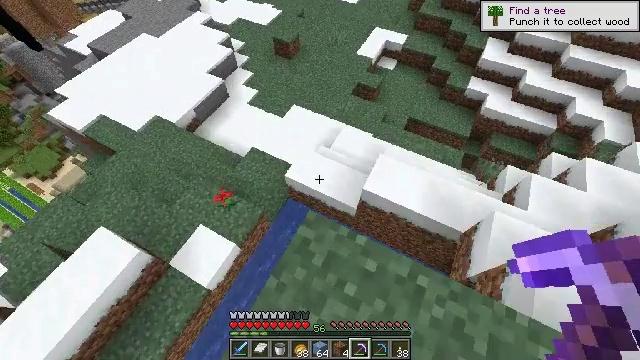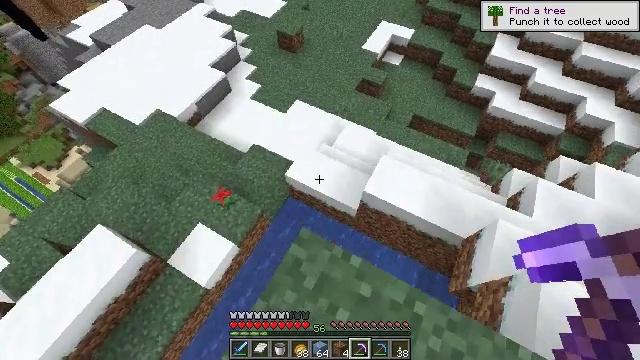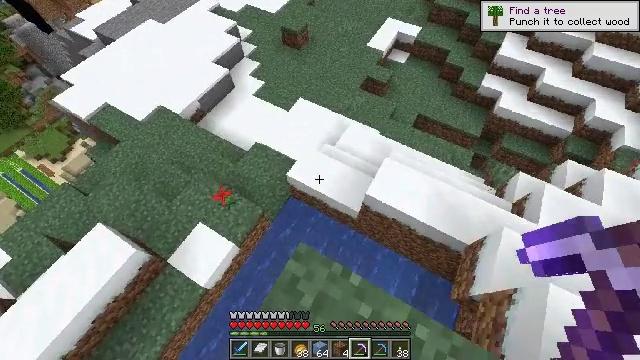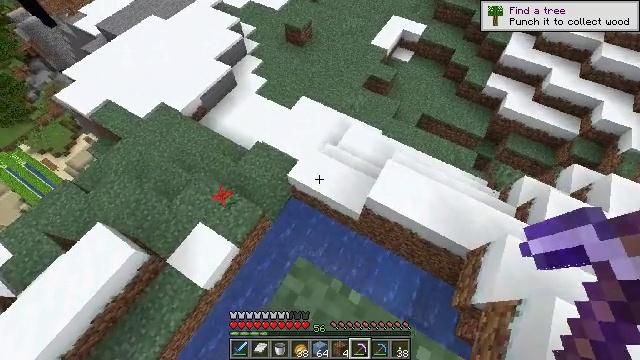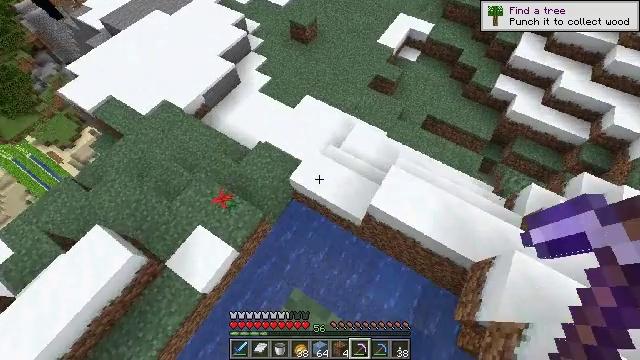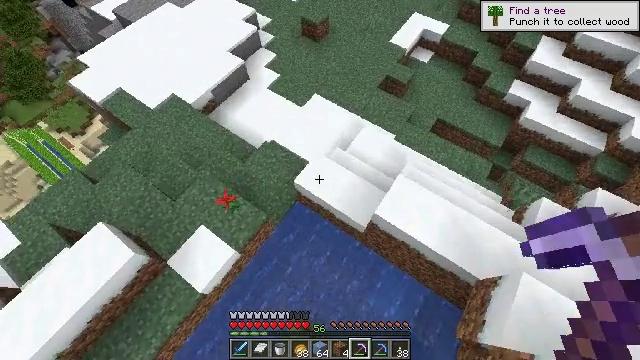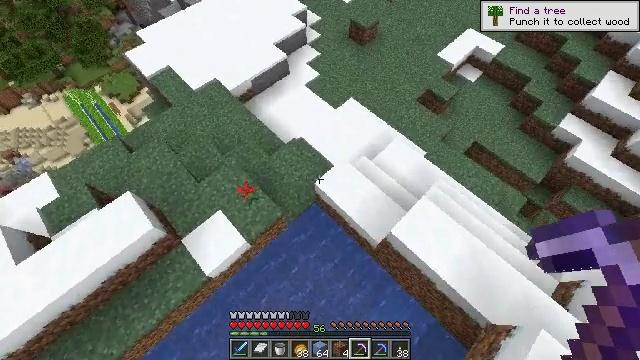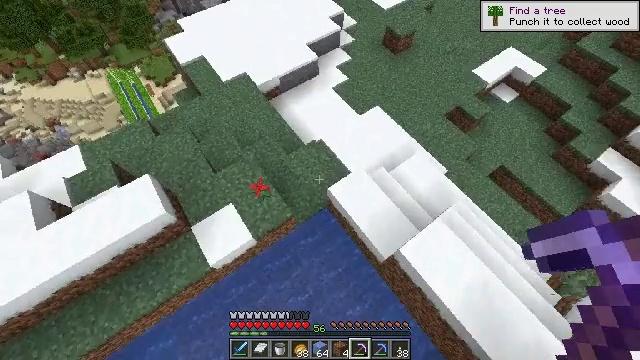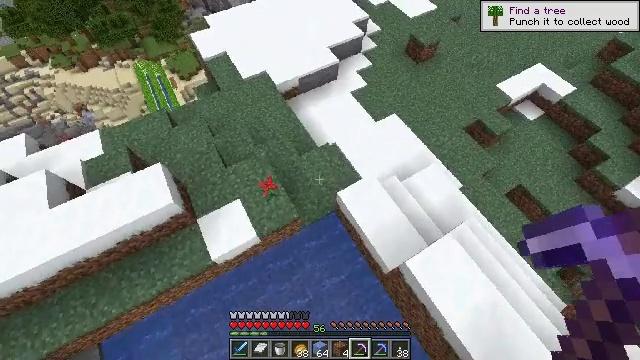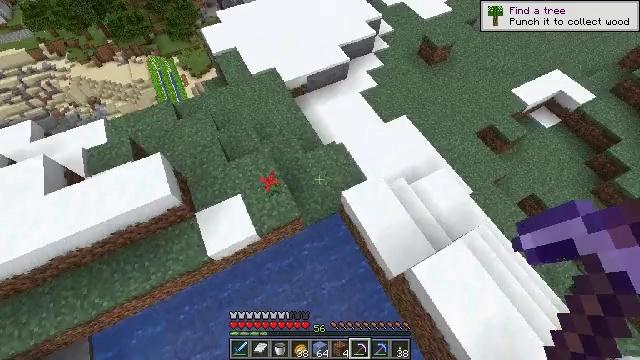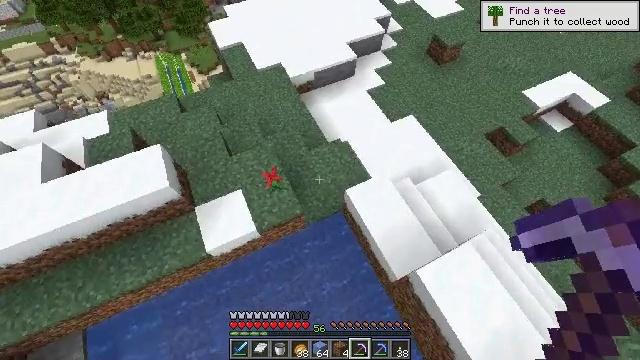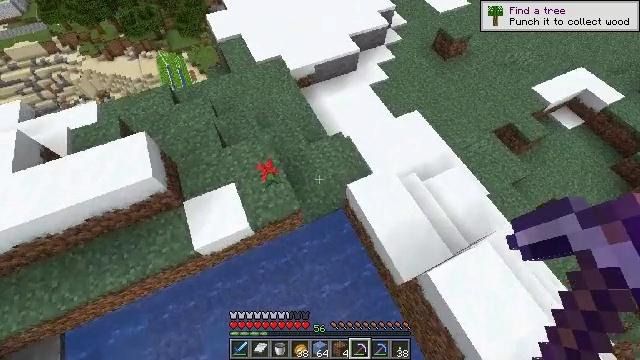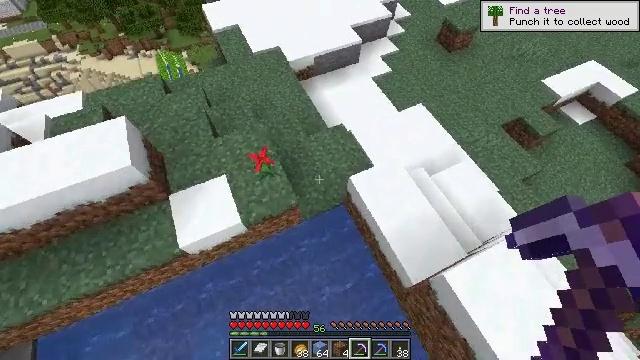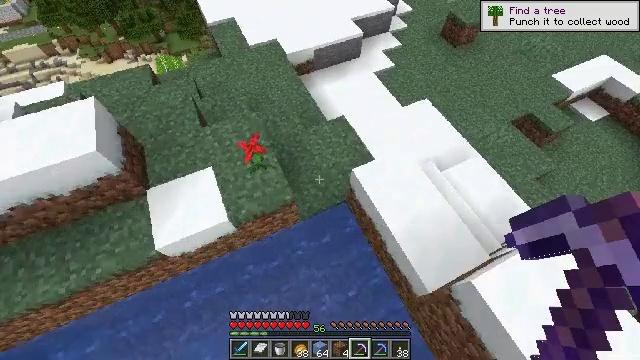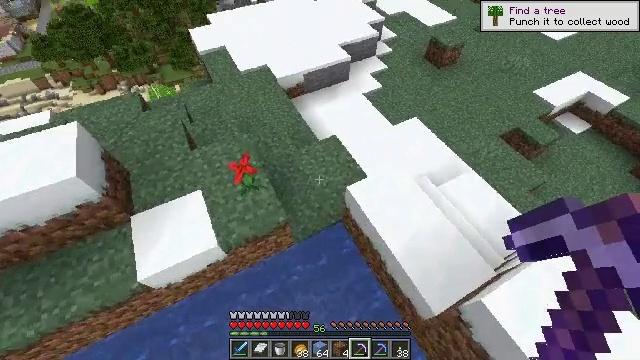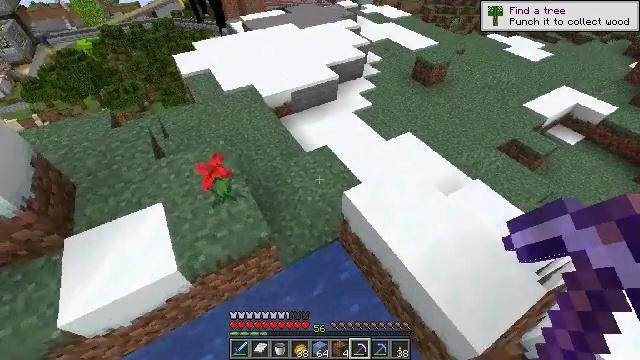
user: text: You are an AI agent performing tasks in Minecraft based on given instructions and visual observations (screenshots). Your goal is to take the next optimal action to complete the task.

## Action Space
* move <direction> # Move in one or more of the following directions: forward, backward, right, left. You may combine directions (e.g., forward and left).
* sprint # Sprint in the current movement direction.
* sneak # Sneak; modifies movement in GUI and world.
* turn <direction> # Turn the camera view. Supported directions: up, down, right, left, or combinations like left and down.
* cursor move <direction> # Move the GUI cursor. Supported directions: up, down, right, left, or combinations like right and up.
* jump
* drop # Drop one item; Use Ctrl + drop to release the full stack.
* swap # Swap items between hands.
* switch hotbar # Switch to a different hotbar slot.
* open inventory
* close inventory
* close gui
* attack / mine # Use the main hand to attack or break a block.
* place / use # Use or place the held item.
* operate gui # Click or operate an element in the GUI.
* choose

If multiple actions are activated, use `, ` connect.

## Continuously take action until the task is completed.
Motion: motion action
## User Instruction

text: Use the crafting table to make packed ice.
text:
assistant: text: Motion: move forward, turn left and down
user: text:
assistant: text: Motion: move forward, turn left
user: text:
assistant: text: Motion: move forward
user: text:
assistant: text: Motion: move forward, turn left
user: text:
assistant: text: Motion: move forward, turn left
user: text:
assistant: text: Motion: turn left
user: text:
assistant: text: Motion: turn left
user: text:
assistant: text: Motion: turn left
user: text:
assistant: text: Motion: turn left
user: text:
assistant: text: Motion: move forward, turn left
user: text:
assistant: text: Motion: move forward
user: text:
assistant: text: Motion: move forward
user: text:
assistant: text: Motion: move forward, turn up
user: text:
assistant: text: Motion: move forward, turn right and up
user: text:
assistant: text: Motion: move forward, turn right and up
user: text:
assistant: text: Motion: move forward, turn right and up
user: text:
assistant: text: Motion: move forward, turn up
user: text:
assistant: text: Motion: move forward, turn up
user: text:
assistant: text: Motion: move forward, turn up
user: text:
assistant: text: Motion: move forward, turn left and up
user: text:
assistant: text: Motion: move forward, turn left and up
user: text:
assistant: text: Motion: move forward, turn left and up
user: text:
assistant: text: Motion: move forward
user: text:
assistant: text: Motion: move forward, jump
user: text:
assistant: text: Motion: move forward, jump
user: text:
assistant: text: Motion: move forward, jump
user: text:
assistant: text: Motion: move forward, jump
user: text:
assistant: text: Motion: move forward, jump
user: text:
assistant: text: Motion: move forward, jump
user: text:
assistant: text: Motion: move forward, jump